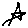
Label: star